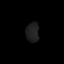
Tissue: skin
Cell type: Epithelial cells
Senescence score: 0.2858
Nuclear area (px): 247
Mean DAPI intensity: 31.401